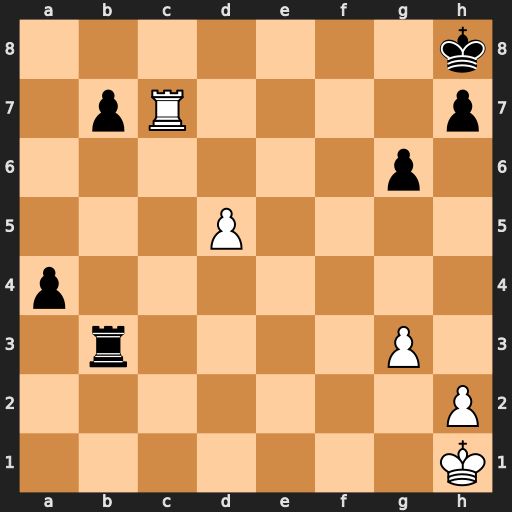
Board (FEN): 7k/1pR4p/6p1/3P4/p7/1r4P1/7P/7K
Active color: w
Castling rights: -
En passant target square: -
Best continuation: d6 Rb1+ Kg2